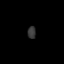
Tissue: lung
Cell type: T cells
Senescence score: 0.2204
Nuclear area (px): 102
Mean DAPI intensity: 52.961